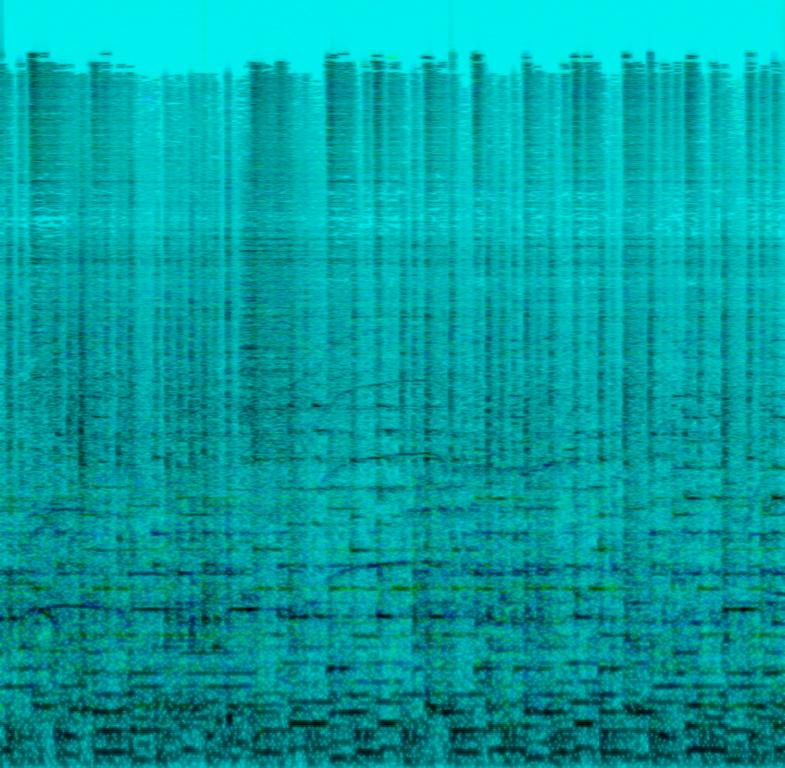
This song is full of fast paced rhythm being played by percussion and a drumset. An e-guitar is playing a fast repeating melody with little changes along with an e-piano playing chords and melody. The e-bass is playing a groove along with the drums that sounds inviting to dance along. In the background you can hear voices cheering. This song may be playing live.